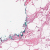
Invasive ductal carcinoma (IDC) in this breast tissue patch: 0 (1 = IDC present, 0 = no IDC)